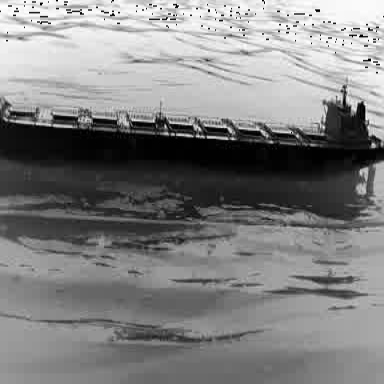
There is a liner in the infrared image.